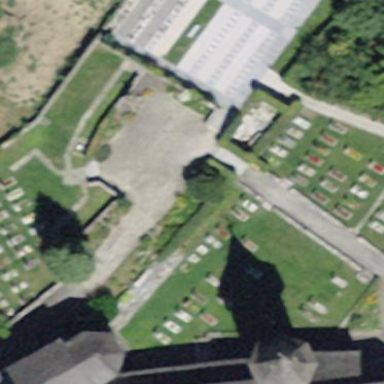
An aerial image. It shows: Graveyard.